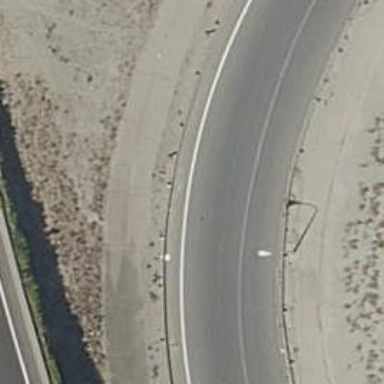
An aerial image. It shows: Motorway link.